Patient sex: M
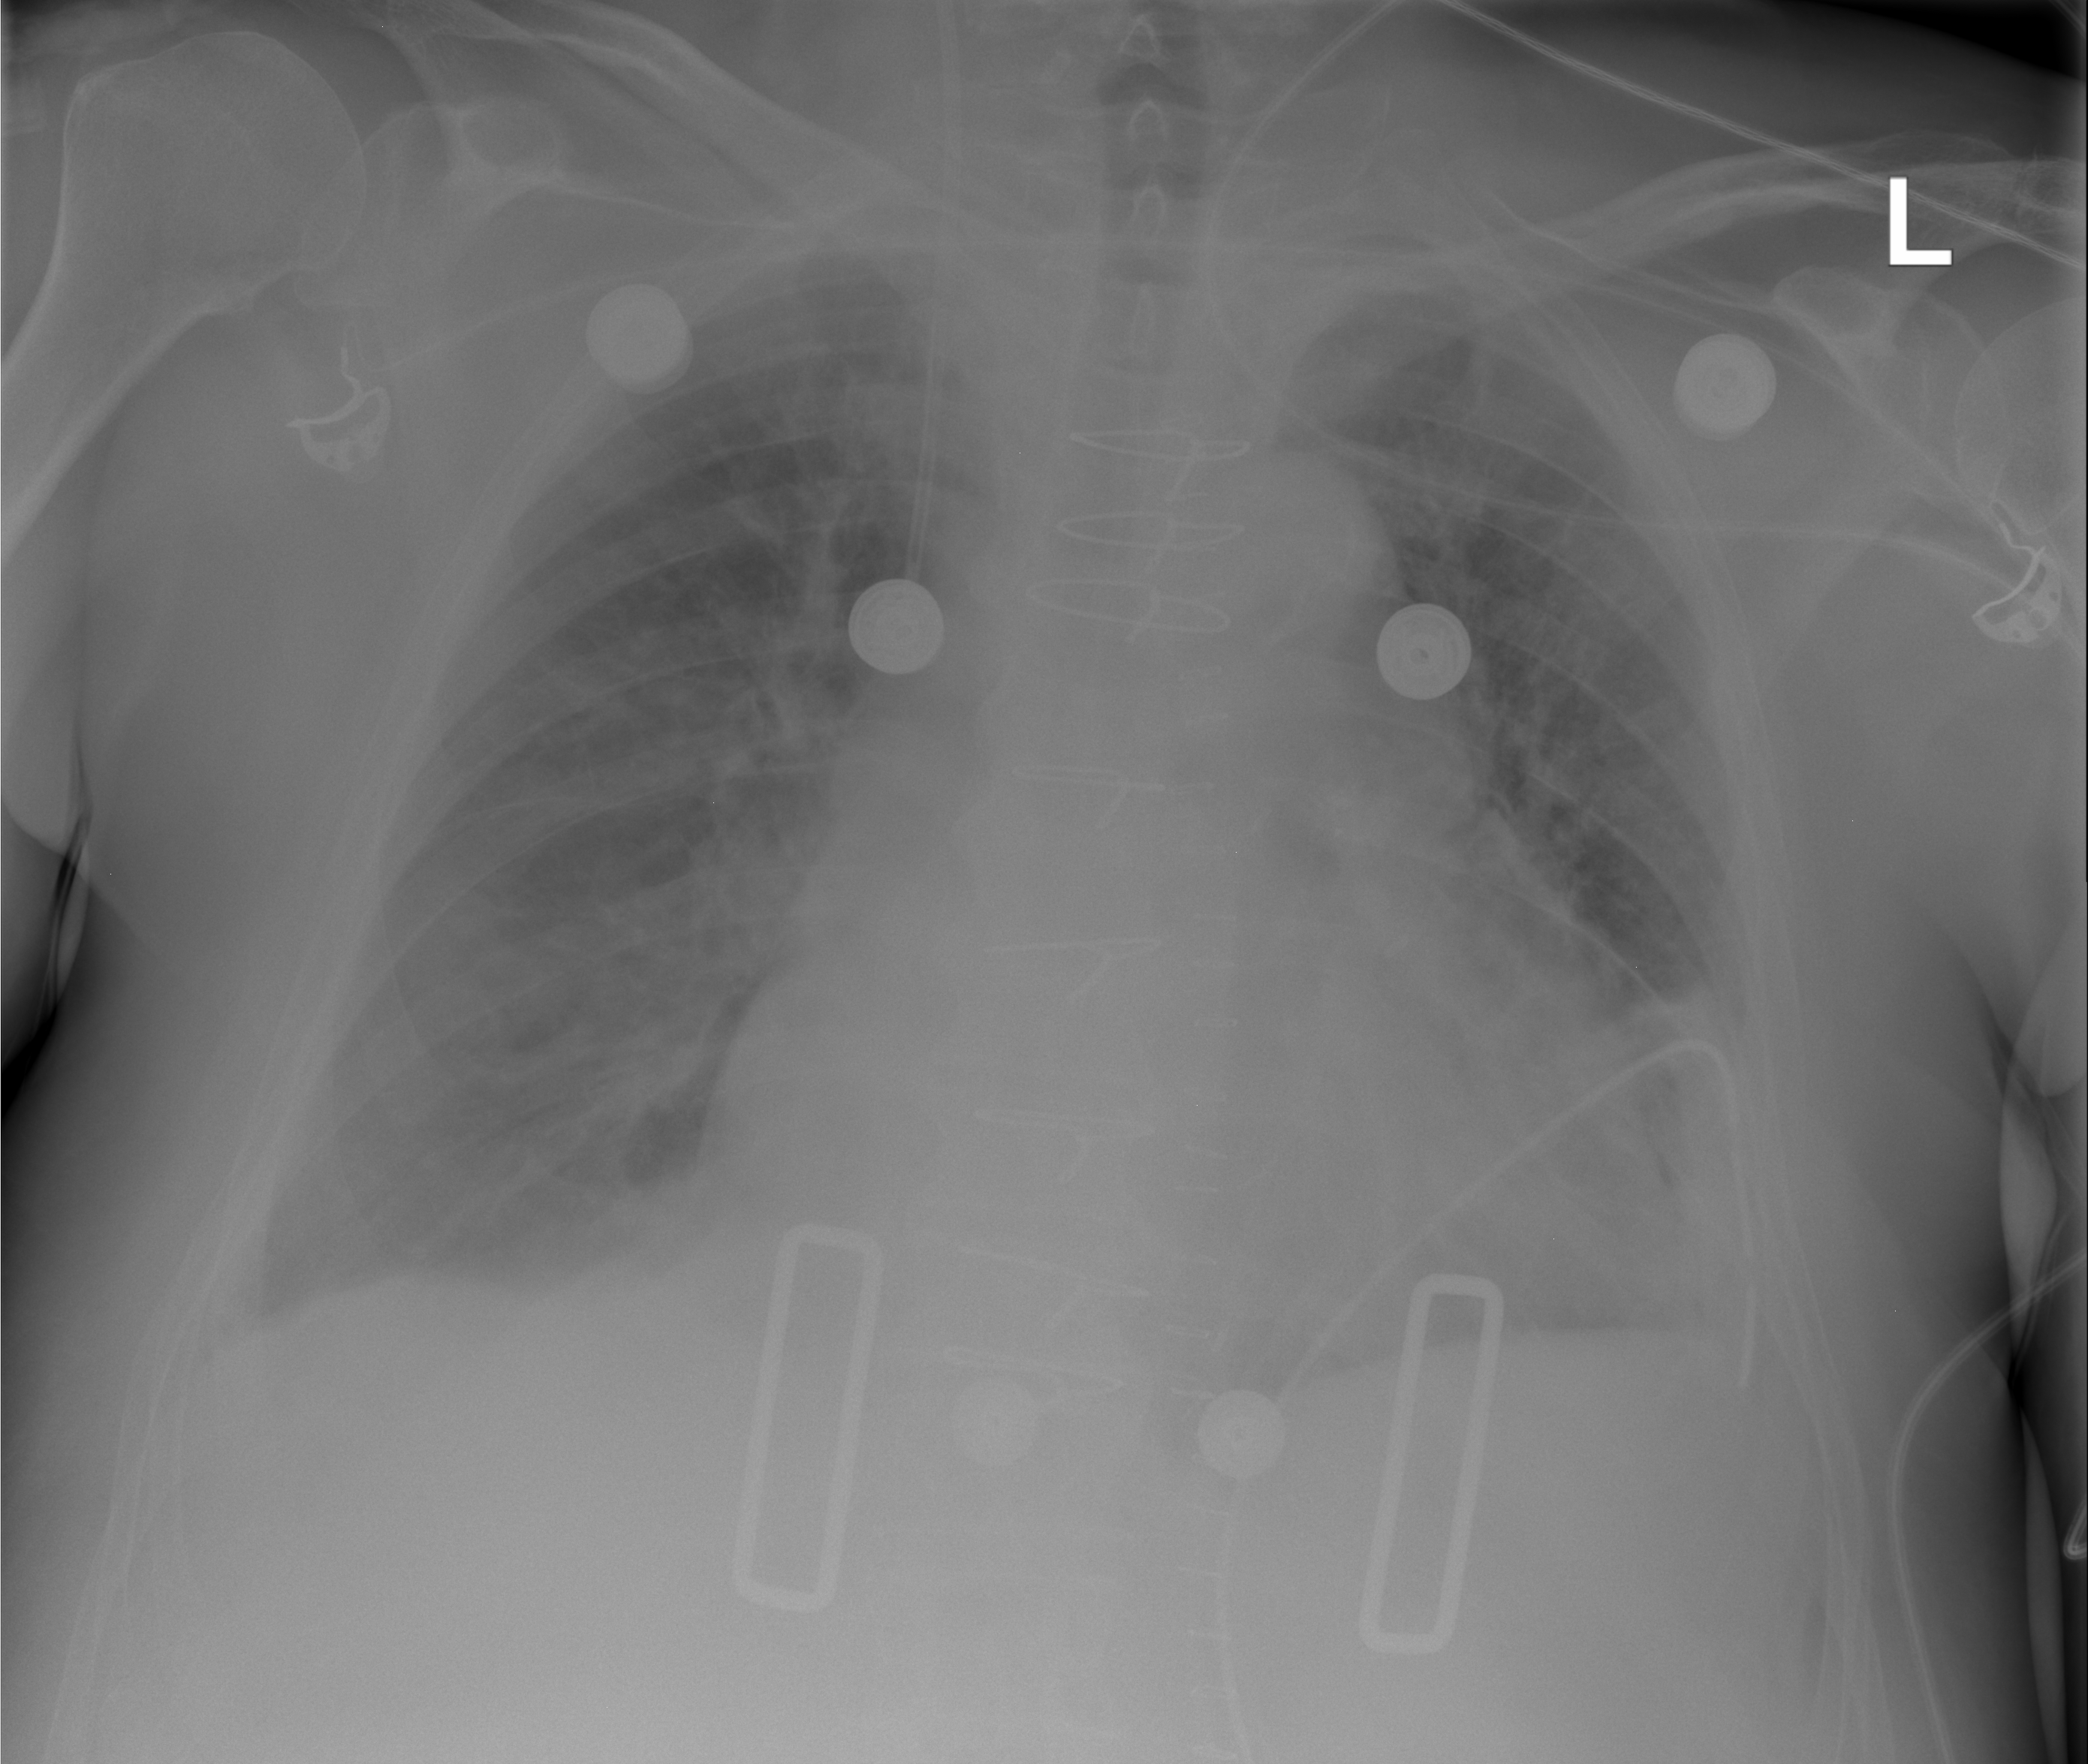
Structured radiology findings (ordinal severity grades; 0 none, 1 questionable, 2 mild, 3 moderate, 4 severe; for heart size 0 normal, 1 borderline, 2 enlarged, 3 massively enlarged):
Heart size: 2
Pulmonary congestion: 2
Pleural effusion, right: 1
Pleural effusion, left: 1
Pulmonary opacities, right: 0
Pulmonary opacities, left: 0
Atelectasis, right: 2
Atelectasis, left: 2